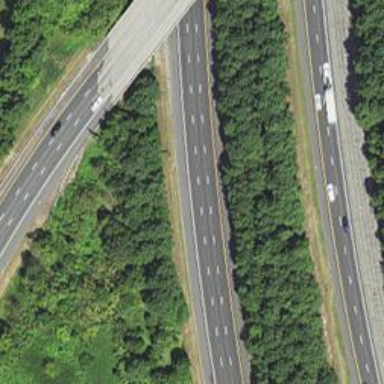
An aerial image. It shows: Asphalt motorway link.